Field crop: maize
Growth stage: 2
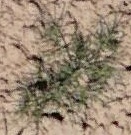
Species: salsola